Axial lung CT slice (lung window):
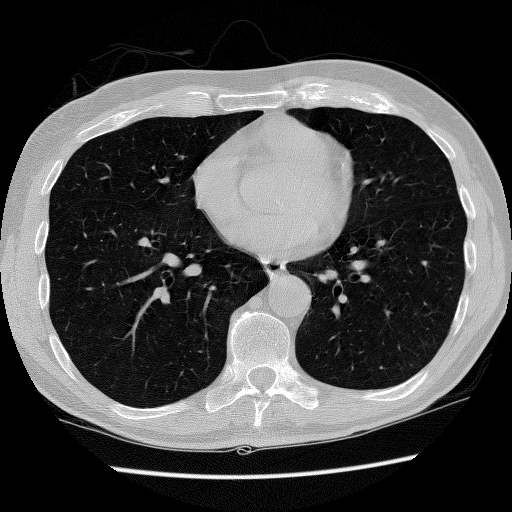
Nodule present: no